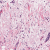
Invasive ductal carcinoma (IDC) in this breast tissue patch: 1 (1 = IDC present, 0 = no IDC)